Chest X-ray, AP view. Patient: 48 years old, sex F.
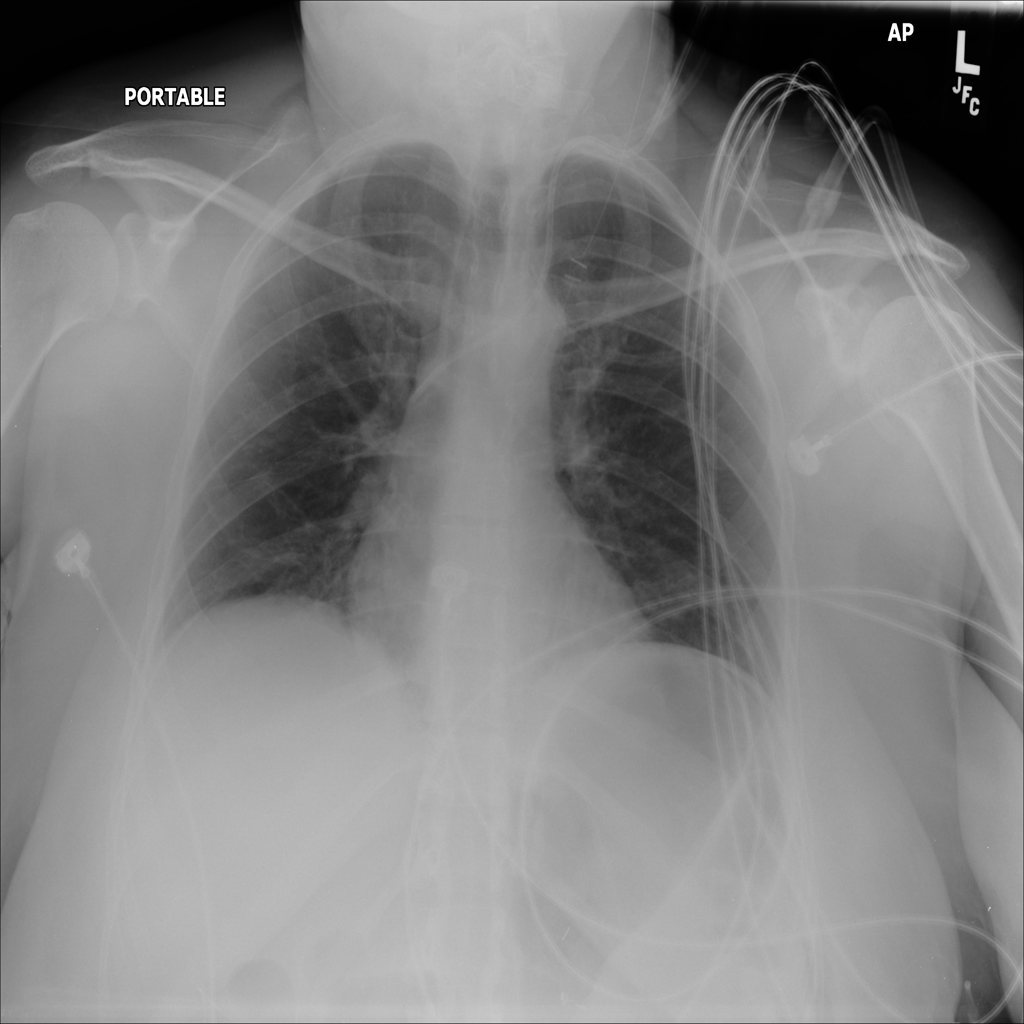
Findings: No Finding